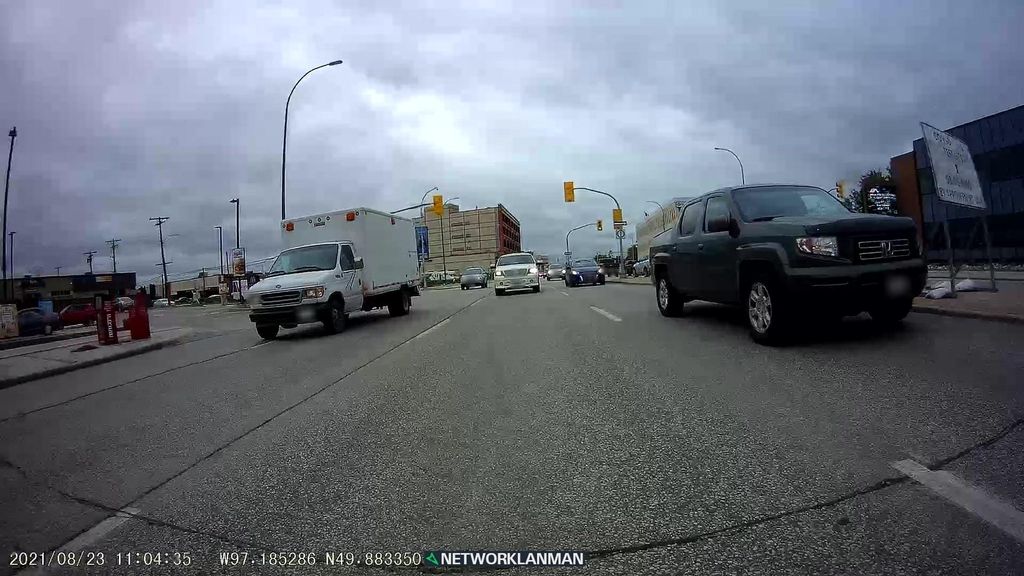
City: winnipeg